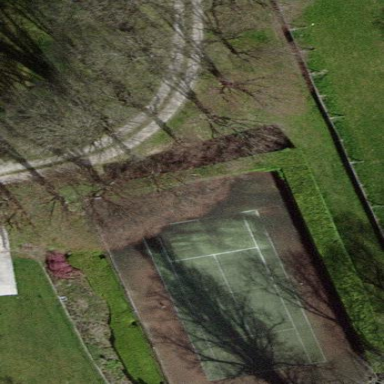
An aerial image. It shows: Tennis court on pitch.